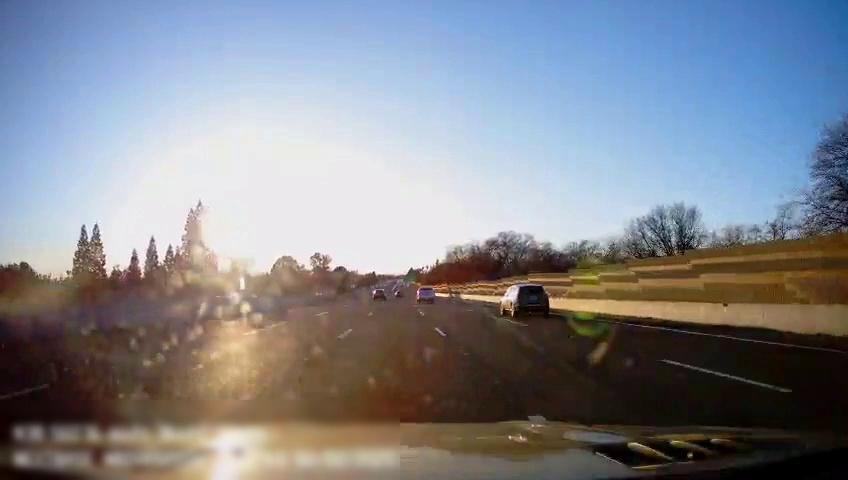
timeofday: Day
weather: Sunny
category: Drivable Space
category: Vehicles | Truck
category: Vehicles | SUV
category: Vehicles | SUV
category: Lanes | Alternate Lane
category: Lanes | Current Lane
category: Lanes | Current Lane
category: Lanes | Alternate Lane
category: Lanes | Alternate Lane